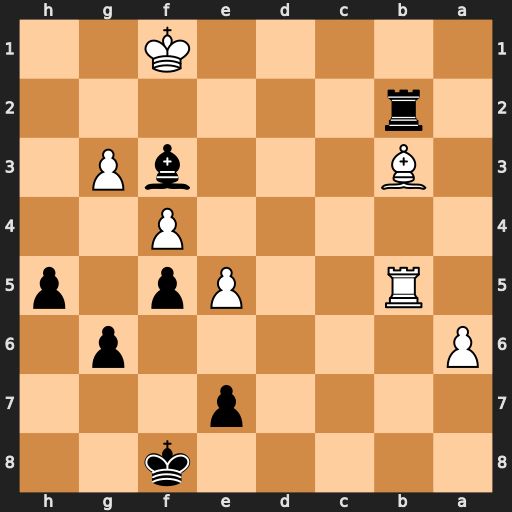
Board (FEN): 5k2/4p3/P5p1/1R2Pp1p/5P2/1B3bP1/1r6/5K2
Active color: b
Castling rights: -
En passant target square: -
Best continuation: Be2+ Ke1 Bxb5